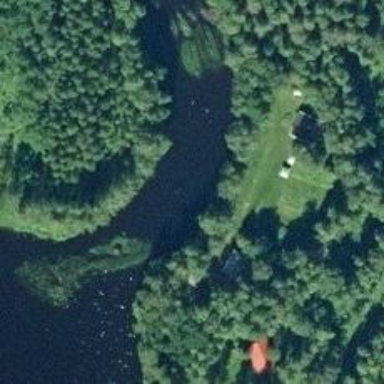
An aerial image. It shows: Beautiful river scene.